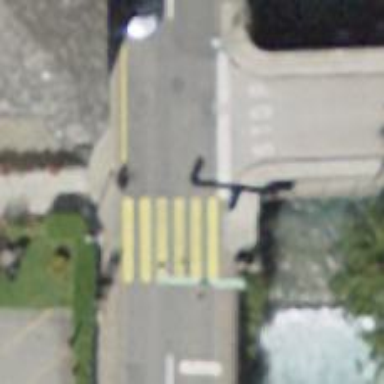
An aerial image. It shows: Crossing with traffic signals and zebra markings.